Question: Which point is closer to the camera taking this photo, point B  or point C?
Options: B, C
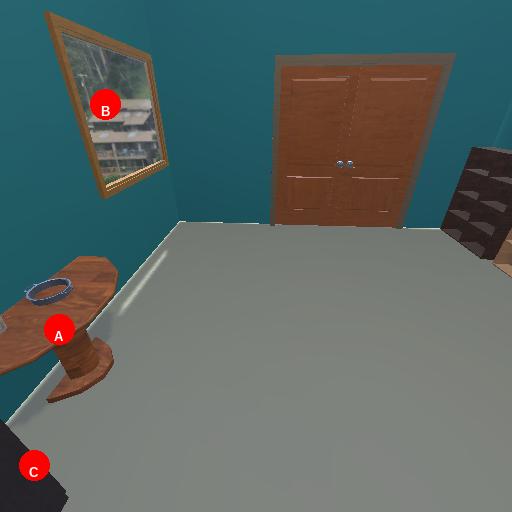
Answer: B